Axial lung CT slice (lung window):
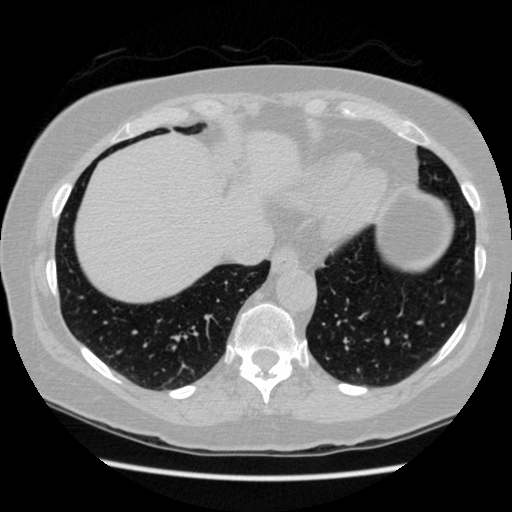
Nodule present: no